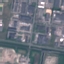
Label: Industrial